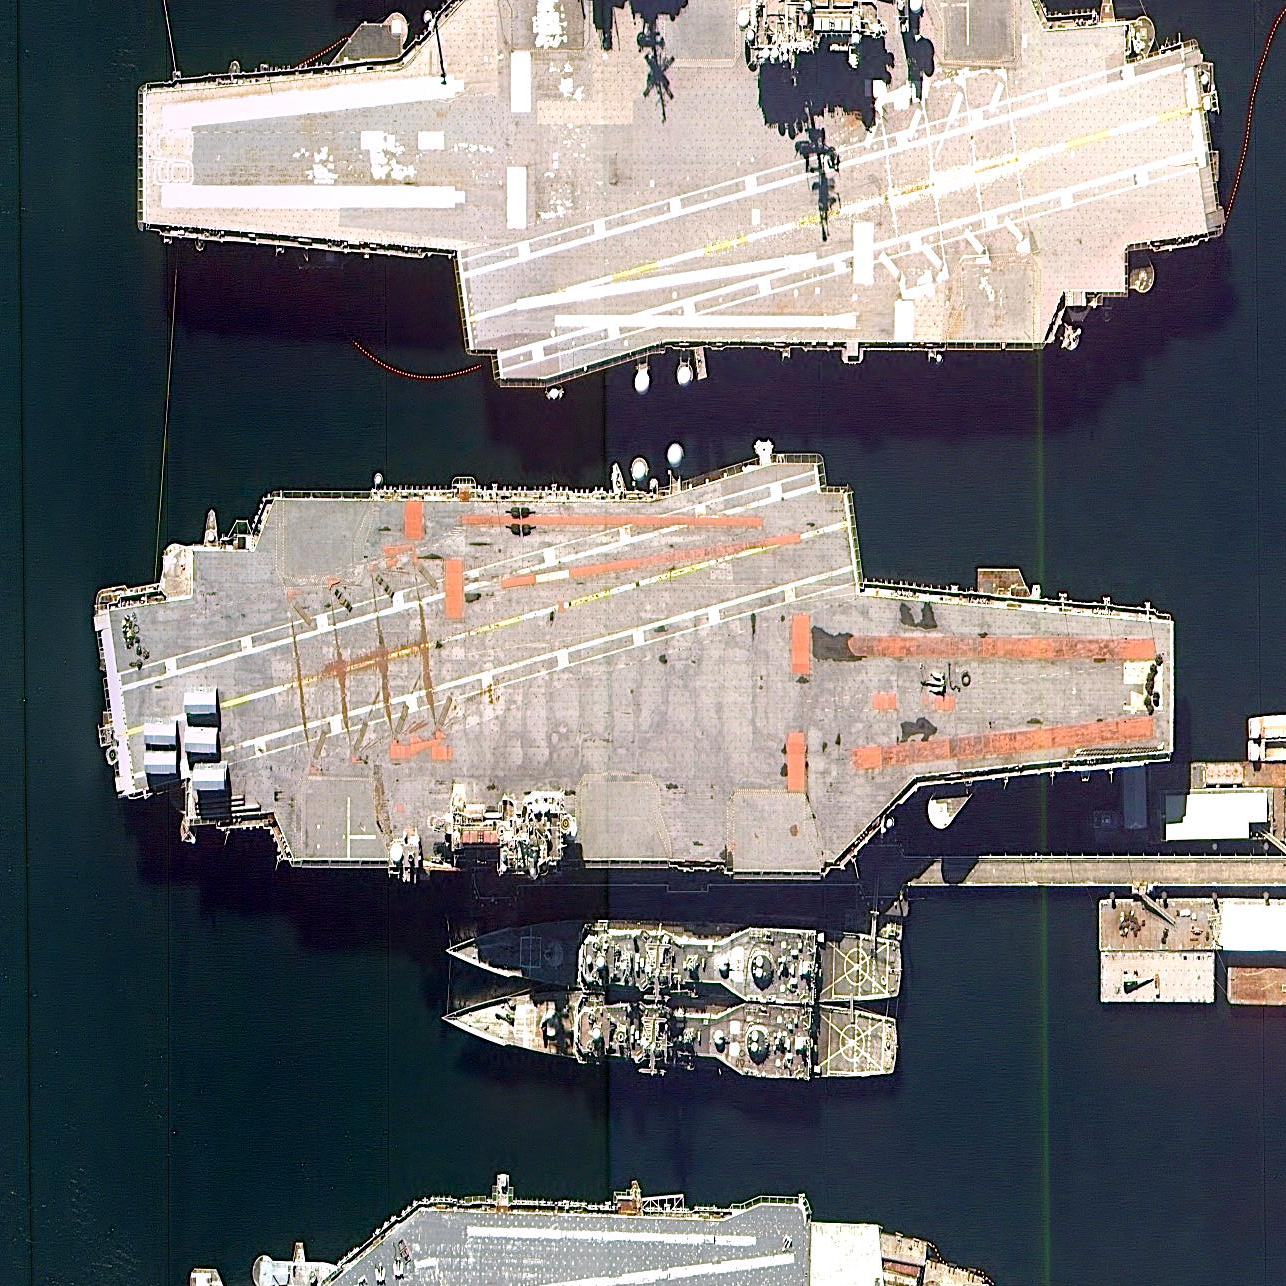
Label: aircraft_carrier